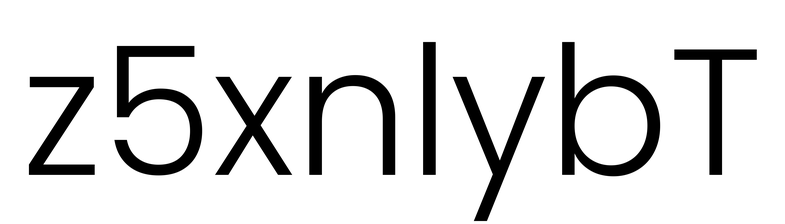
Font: Poppins-Light